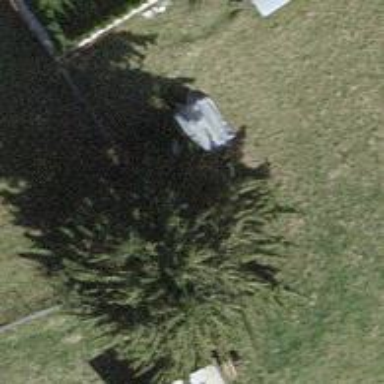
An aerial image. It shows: Beautiful tree in nature.